Question: I don't know how it's spelled so I can't perform an exact search. I've searched for "slide in" but it's not what I really want.
There's a picture:
As you can see, the ball should come from the top part of the website, from invisible to the somewhere of the webpage.
Any tips?
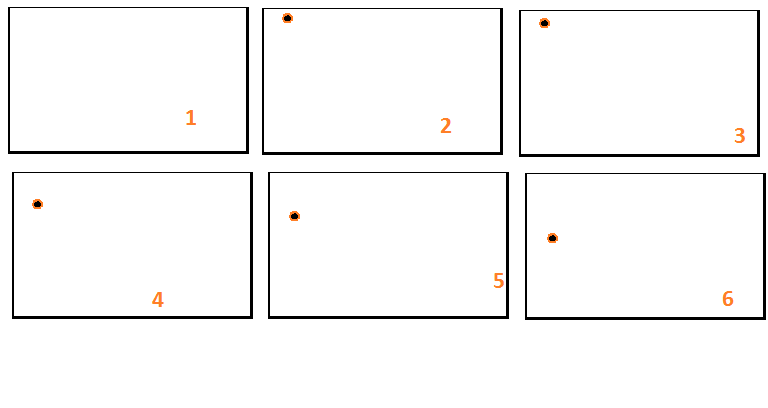
Answer: This is what you need : <URL>
HTML:
'''
<button>Animate</button>
<div class="circle">
</div>
'''
CSS:
'''
.circle{
width:50px;
height:50px;
background-color:orange;
border-radius:25px;
-webkit-border-radius:25px;
}
'''
JS:
'''
$(function(){
$('button').on('click', function(){
$('.circle').animate({
marginTop: '300px',
marginLeft: '100px'
}, 2500);
});
});
'''